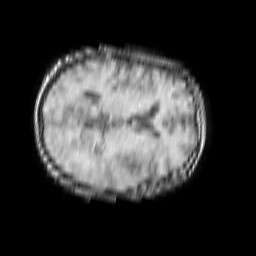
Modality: T1w
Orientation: axial
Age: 61
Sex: female
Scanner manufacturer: philips
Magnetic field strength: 1.5 T
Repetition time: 0.1889 s
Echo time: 0.001832 s